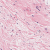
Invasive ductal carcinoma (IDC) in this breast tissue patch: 0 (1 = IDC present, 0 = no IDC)